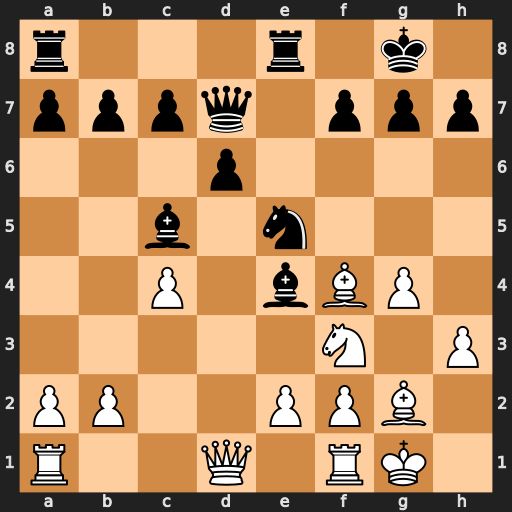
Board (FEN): r3r1k1/pppq1ppp/3p4/2b1n3/2P1bBP1/5N1P/PP2PPB1/R2Q1RK1
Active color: w
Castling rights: -
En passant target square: -
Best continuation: Nxe5 Rxe5 Bxe5 Bxg2 Kxg2